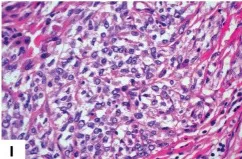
Histological findings of GNET. Some areas showed epithelioid cells with clear cytoplasm [(I), X400.
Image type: pathology (h&e)